Question: In the Music app of the new iOS, we can see an album cover behind a view that blurs it.
How can something like that be accomplished? I've read the documentation, but did not find anything there.

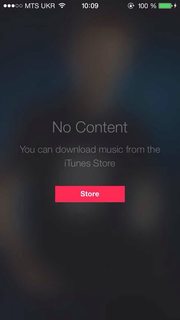
Answer: You can use 'UIVisualEffectView' to achieve this effect. This is a native API that has been fine-tuned for performance and great battery life, plus it's easy to implement.
'''
//only apply the blur if the user hasn't disabled transparency effects
if !UIAccessibility.isReduceTransparencyEnabled {
view.backgroundColor = .clear
let blurEffect = UIBlurEffect(style: .dark)
let blurEffectView = UIVisualEffectView(effect: blurEffect)
//always fill the view
blurEffectView.frame = self.view.bounds
blurEffectView.autoresizingMask = [.flexibleWidth, .flexibleHeight]
view.addSubview(blurEffectView) //if you have more UIViews, use an insertSubview API to place it where needed
} else {
view.backgroundColor = .black
}
'''
'''
//only apply the blur if the user hasn't disabled transparency effects
if (!UIAccessibilityIsReduceTransparencyEnabled()) {
self.view.backgroundColor = [UIColor clearColor];
UIBlurEffect *blurEffect = [UIBlurEffect effectWithStyle:UIBlurEffectStyleDark];
UIVisualEffectView *blurEffectView = [[UIVisualEffectView alloc] initWithEffect:blurEffect];
//always fill the view
blurEffectView.frame = self.view.bounds;
blurEffectView.autoresizingMask = UIViewAutoresizingFlexibleWidth | UIViewAutoresizingFlexibleHeight;
[self.view addSubview:blurEffectView]; //if you have more UIViews, use an insertSubview API to place it where needed
} else {
self.view.backgroundColor = [UIColor blackColor];
}
'''
If you are presenting this view controller modally to blur the underlying content, you'll need to set the modal presentation style to Over Current Context and set the background color to clear to ensure the underlying view controller will remain visible once this is presented overtop.